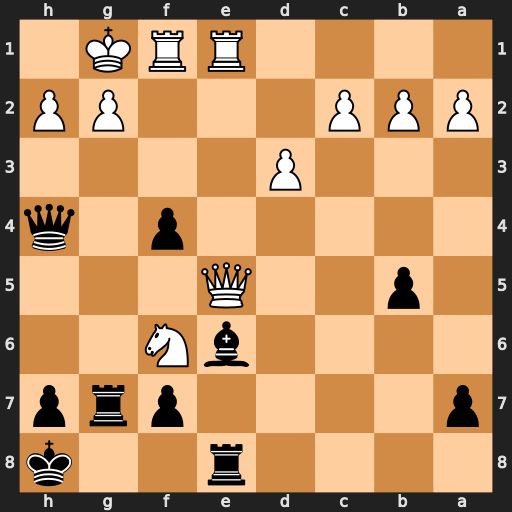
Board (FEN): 4r2k/p4prp/4bN2/1p2Q3/5p1q/3P4/PPP3PP/4RRK1
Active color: b
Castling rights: -
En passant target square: -
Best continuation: Rxg2+ Kxg2 Bh3+ Kf3 Rxe5